Question: I have the following SQL table:
'''
declare @t table(START_DATE datetime,INDEX_ID int, GROSS_SALES_PRICE decimal(10,2));
insert into @t values
('20150619',<PHONE>,38)
,('20170311',<PHONE>,26.49)
,('20170312',<PHONE>,26.49)
,('20170317',<PHONE>,38)
,('20170318',<PHONE>,38)
,('20170321',<PHONE>,38);
'''
I would like to check if there are any temporary changes in 'GROSS_SALES_PRICE'
For example, in this table I have a price '38', then I have two rows with '26.49' and then '38' again. There can be any number of lower price rows so I think I have to check multiple previous rows?
I would like to make third column with value of '1' if this situation happened:

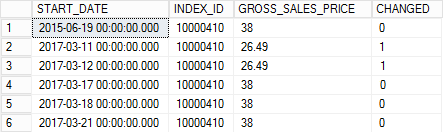
Answer: > '''
WITH maxPrice AS
(
SELECT INDEX_ID, MAX(GROSS_SALES_PRICE) MaxPrice
FROM @t
GROUP BY INDEX_ID
)
SELECT t.INDEX_ID, t.GROSS_SALES_PRICE,
CASE WHEN GROSS_SALES_PRICE < maxPrice.MaxPrice THEN 1 ELSE 0 END AS [CHANGED]
FROM @t t
INNER JOIN maxPrice
ON maxPrice.INDEX_ID = t.INDEX_ID;
GO
'''
<URL>